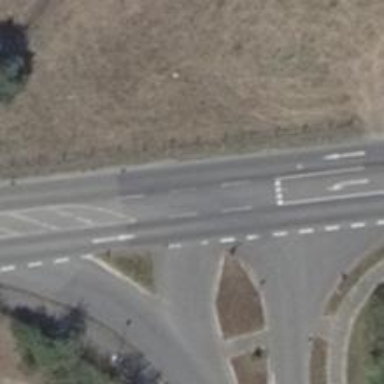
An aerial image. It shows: Secondary road.